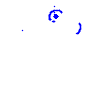
Particle: pion